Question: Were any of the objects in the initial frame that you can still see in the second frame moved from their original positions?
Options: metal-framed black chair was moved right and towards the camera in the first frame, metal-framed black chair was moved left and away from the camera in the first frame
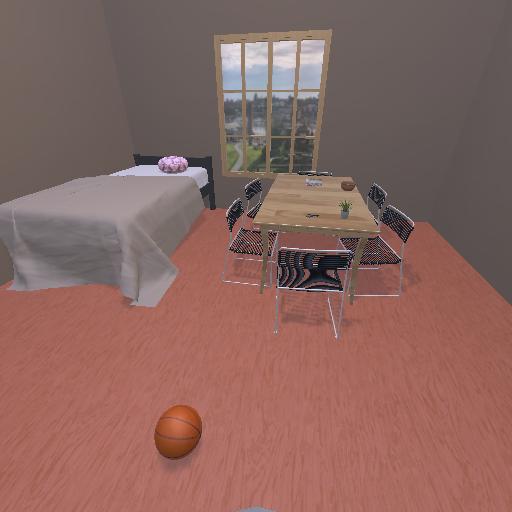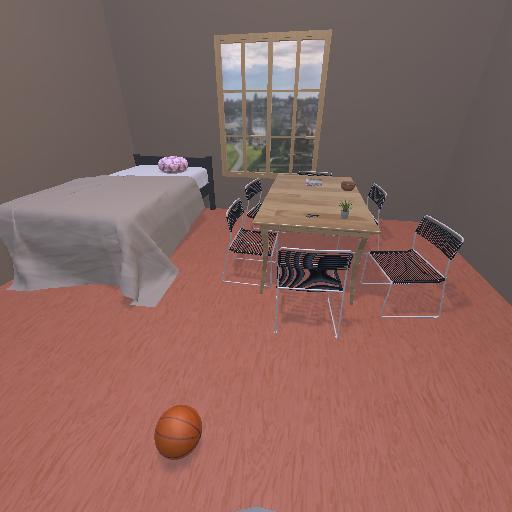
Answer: metal-framed black chair was moved right and towards the camera in the first frame